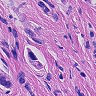
Metastatic tissue present: yes